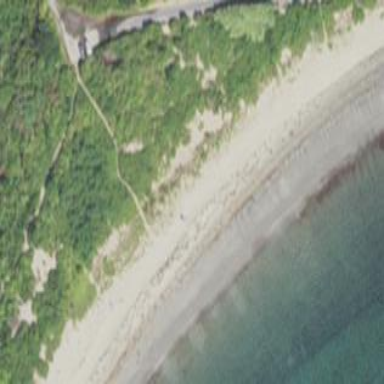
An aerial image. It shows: Sandy beach with natural surface.